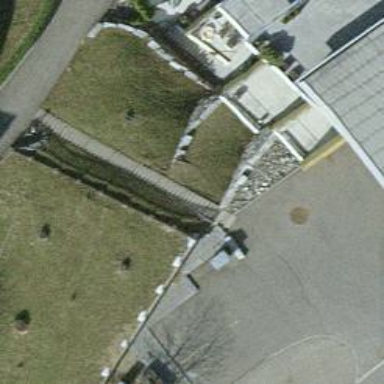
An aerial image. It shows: Set of concrete steps.